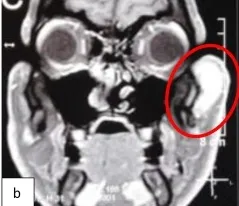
Contrast enhanced Magnetic Resonance Images;. Coronal PD images: circles show heterogenous well-Defined hyperintense soft tissue mass with scattered hypointense spaces suggesting phleboliths "star.
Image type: radiology (mri)